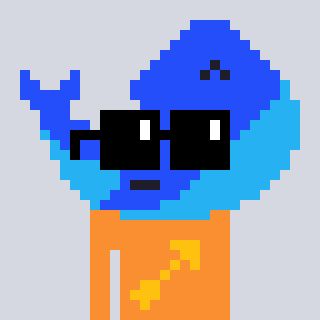
a pixel art character with square black sunglasses, a whale-shaped head and a orange-colored body on a cool background